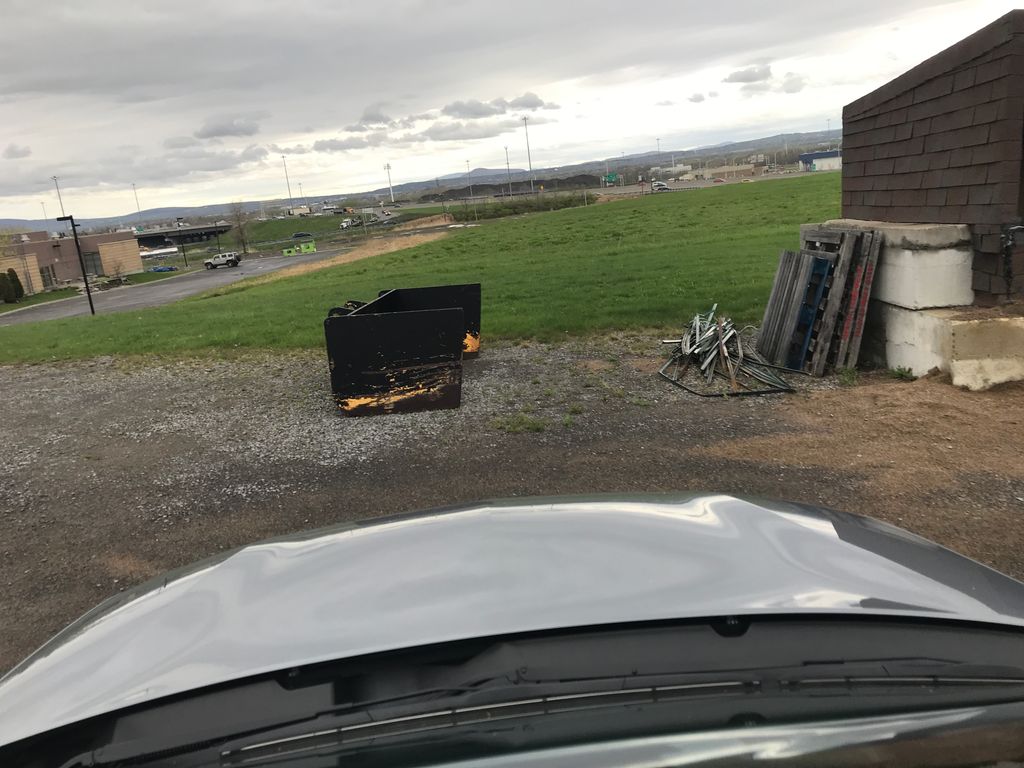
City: quebec_city